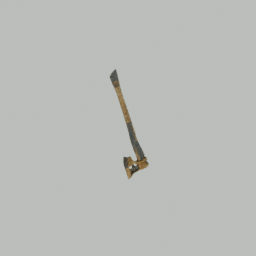
Label: tools